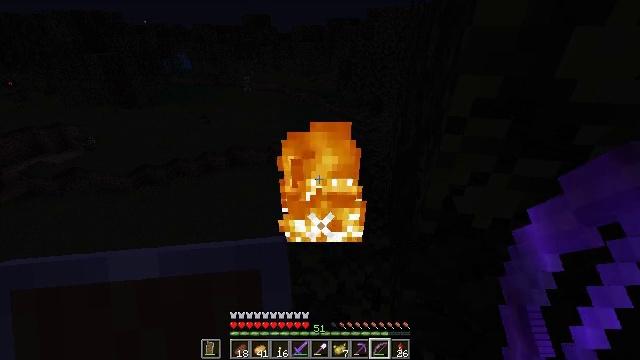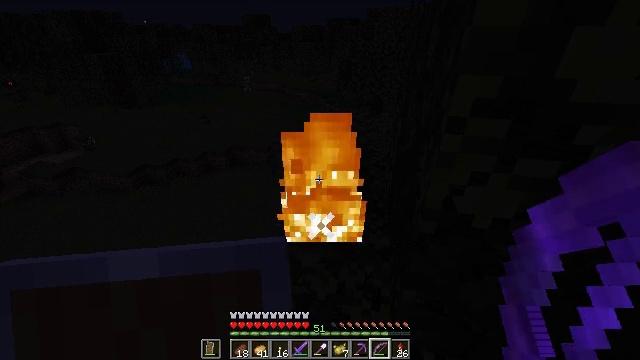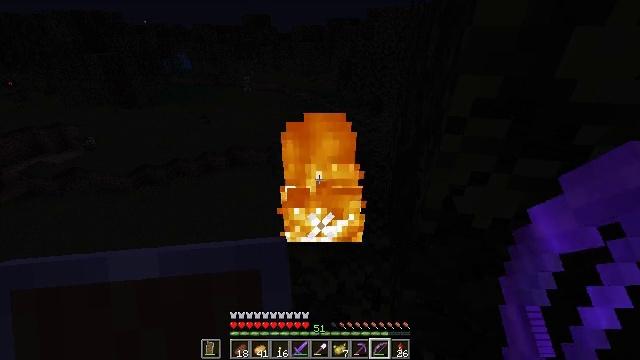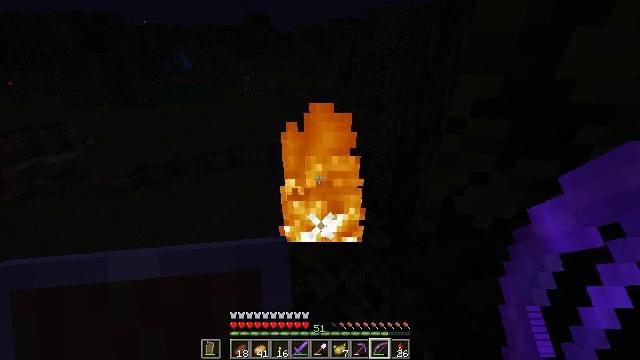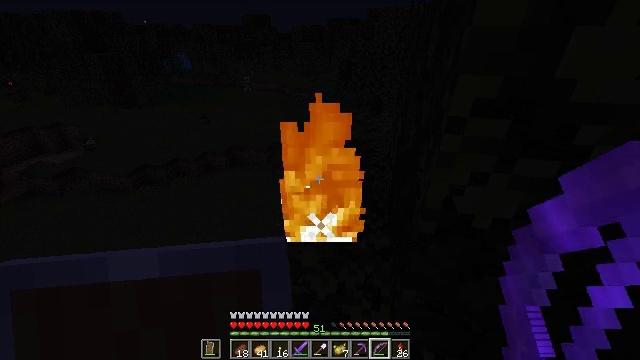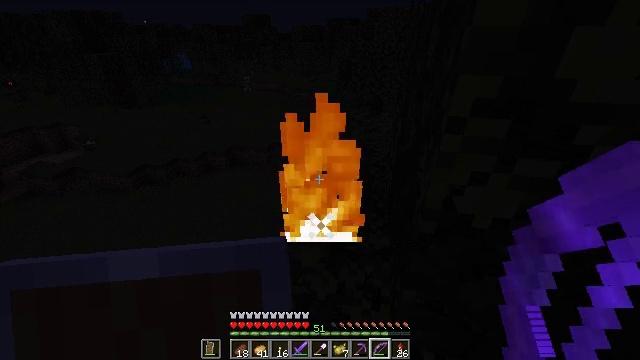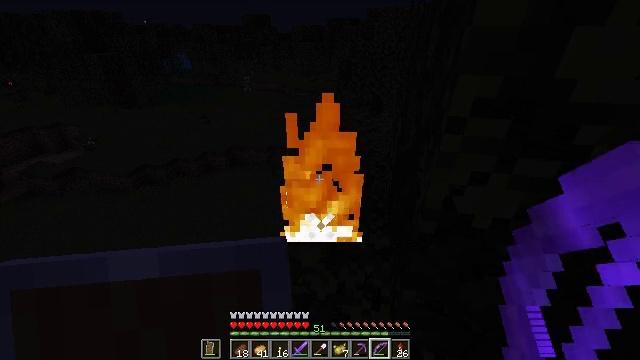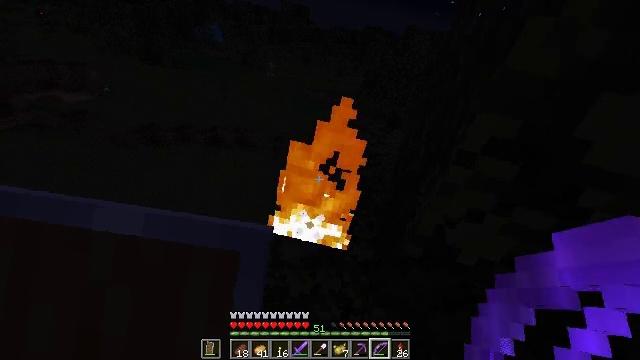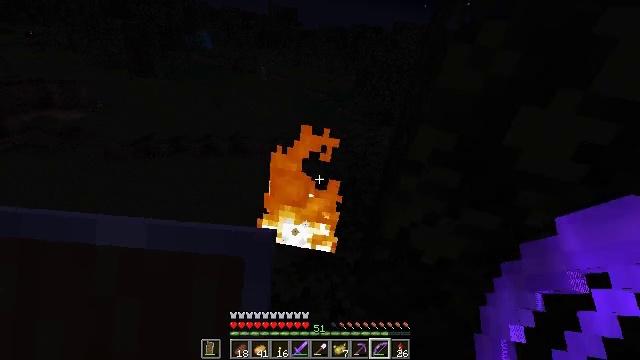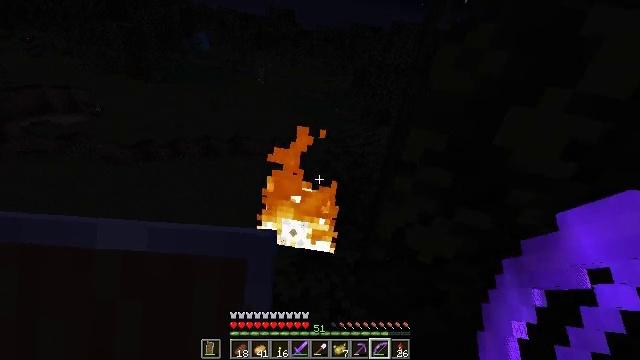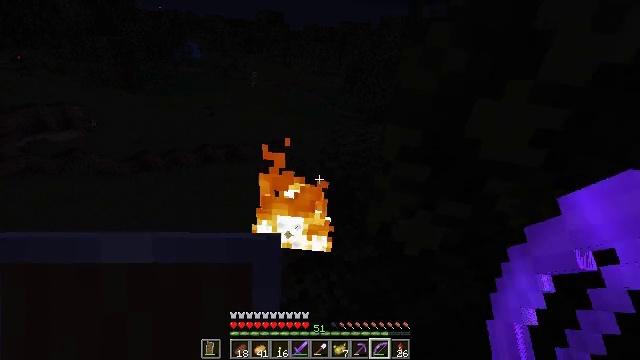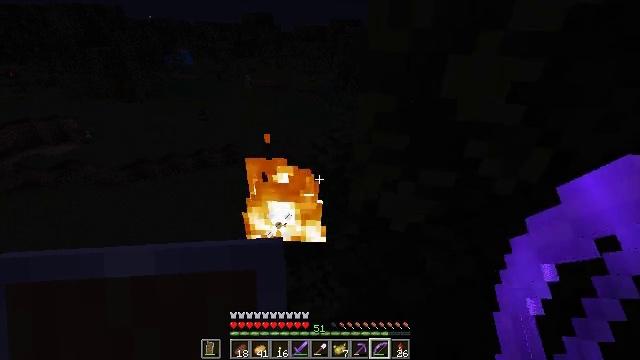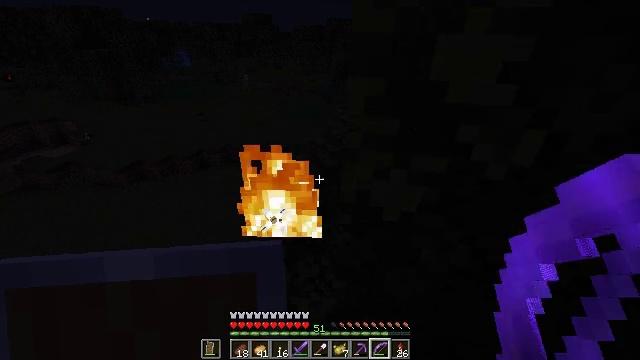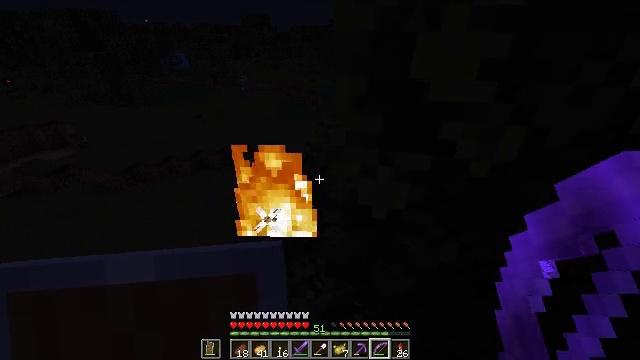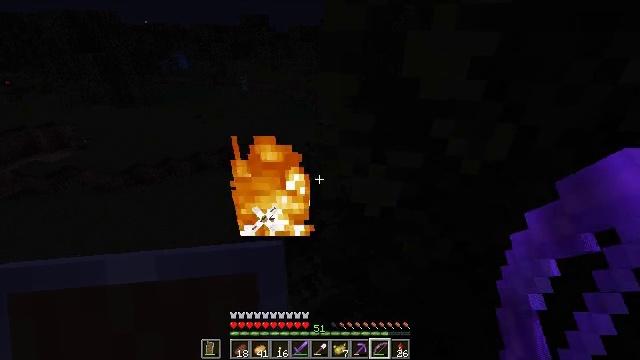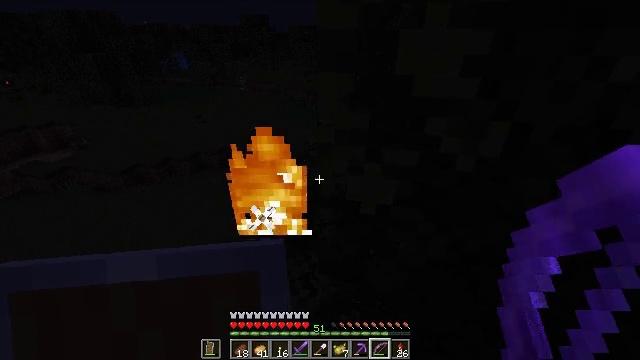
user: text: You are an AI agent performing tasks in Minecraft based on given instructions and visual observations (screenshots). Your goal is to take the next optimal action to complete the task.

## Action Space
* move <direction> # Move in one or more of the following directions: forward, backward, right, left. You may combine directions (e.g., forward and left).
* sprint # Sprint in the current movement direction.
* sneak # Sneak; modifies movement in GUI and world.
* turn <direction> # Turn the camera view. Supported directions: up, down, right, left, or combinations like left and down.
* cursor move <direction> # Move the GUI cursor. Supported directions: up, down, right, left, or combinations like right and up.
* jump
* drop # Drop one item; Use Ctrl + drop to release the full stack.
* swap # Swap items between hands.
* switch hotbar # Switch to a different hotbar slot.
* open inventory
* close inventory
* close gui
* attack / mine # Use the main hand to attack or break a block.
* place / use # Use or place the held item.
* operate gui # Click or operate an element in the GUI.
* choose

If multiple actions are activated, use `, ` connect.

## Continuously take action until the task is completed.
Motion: motion action
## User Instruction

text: Hunt mobs.
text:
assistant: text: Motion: no_op
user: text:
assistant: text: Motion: no_op
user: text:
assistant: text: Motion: no_op
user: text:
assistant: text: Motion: no_op
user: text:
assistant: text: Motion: no_op
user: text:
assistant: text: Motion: no_op
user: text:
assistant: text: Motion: no_op
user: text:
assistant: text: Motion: no_op
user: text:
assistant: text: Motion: no_op
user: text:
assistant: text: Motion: no_op
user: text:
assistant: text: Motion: no_op
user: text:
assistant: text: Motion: no_op
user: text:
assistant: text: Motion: no_op
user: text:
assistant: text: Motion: no_op
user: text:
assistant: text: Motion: no_op
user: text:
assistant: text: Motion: no_op
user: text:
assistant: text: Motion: no_op
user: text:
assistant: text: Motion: no_op
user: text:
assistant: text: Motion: no_op
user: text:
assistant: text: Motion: no_op
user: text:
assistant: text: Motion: no_op
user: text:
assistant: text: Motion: no_op
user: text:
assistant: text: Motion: no_op
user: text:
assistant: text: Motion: no_op
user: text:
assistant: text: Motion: no_op
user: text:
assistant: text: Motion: no_op
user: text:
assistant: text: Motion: no_op
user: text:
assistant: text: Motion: no_op
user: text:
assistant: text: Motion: no_op
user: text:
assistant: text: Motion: no_op